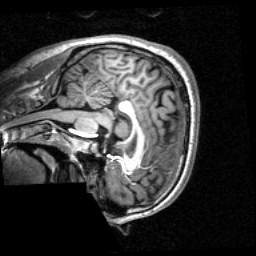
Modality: T1w
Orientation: sagittal
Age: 22
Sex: male